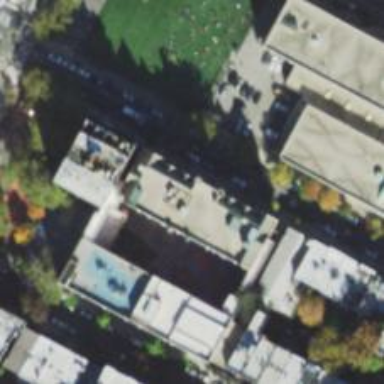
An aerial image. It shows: School.